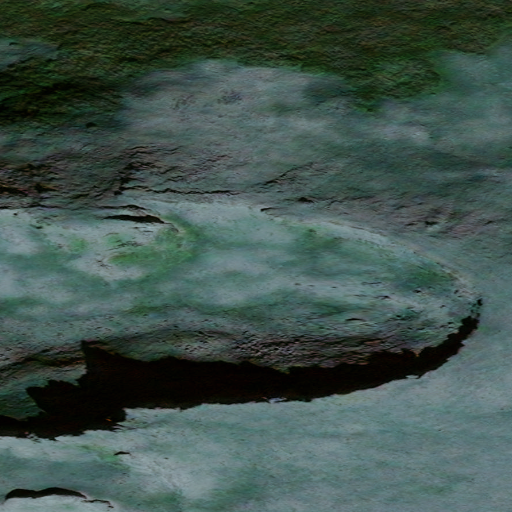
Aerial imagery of mountains in Alaska named Ingakslugwat Hills containing only unknown